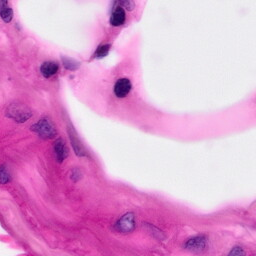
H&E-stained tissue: Pancreatic